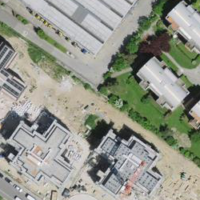
EUNIS habitat code: 54
Species observed at this site:
Pieris rapae